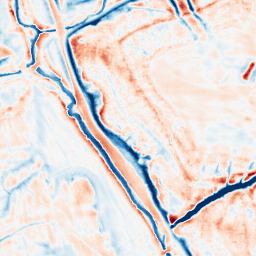
Category: edge_preserving
Decomposition family: bilateral
Decomposition parameters: d: 21
sigma_color: 25
sigma_space: 25
Upsampling method: sinc_blackman
Upsampling parameters: scale: 2
kernel_size: 4
Upsampling scale: 2